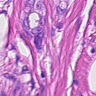
Metastatic tissue present: yes